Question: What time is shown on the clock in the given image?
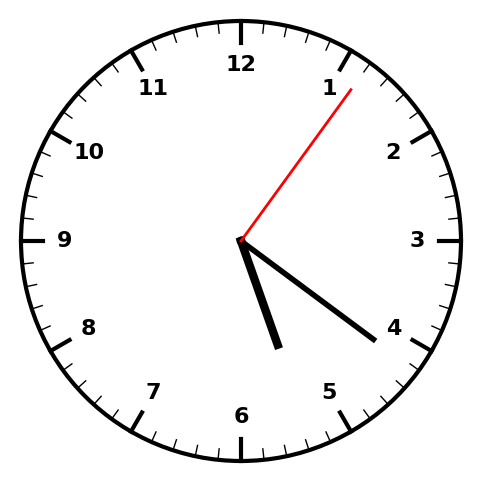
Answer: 05:21:06